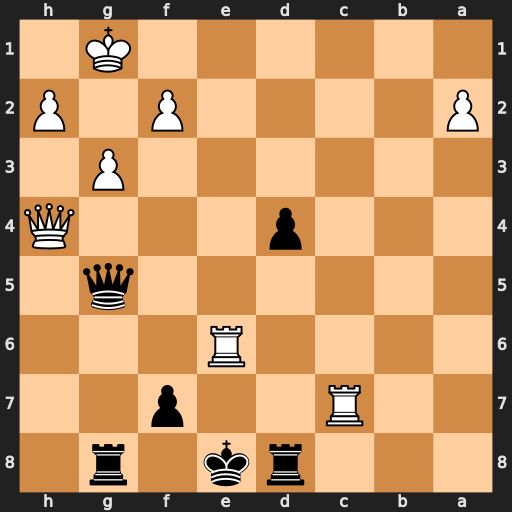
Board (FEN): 3rk1r1/2R2p2/4R3/6q1/3p3Q/6P1/P4P1P/6K1
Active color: b
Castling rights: -
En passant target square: -
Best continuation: fxe6 Qh7 Rf8